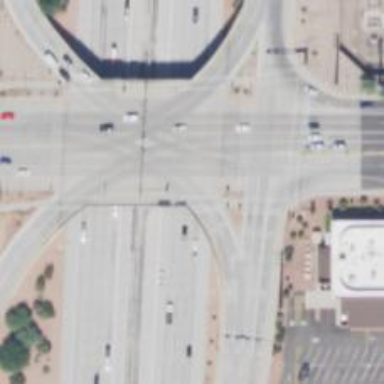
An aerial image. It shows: Secondary link road crossing over bridge.